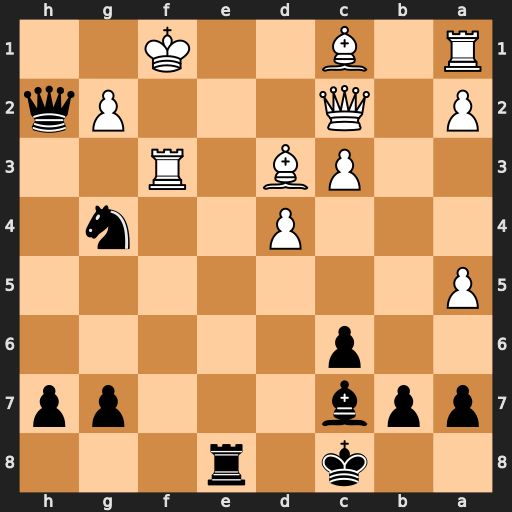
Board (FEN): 2k1r3/ppb3pp/2p5/P7/3P2n1/2PB1R2/P1Q3Pq/R1B2K2
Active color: b
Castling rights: -
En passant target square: -
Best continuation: Qh1#